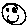
Label: smiley face